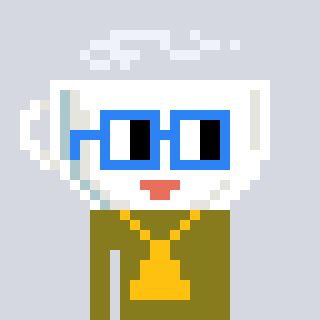
a pixel art character with square blue glasses, a mug-shaped head and a gunk-colored body on a cool background